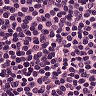
Metastatic tissue present: no